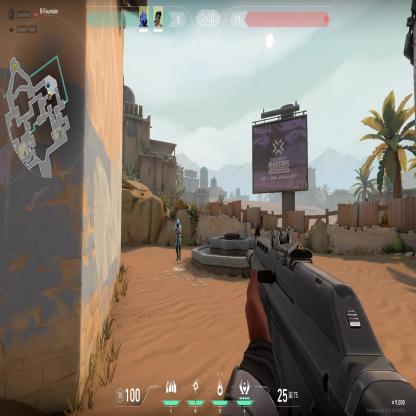
Label: teammate